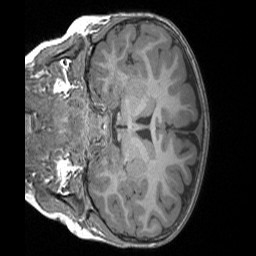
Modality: T1w
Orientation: coronal
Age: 8
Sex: female
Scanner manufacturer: siemens
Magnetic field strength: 3 T
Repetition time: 1.65 s
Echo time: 0.00203 s